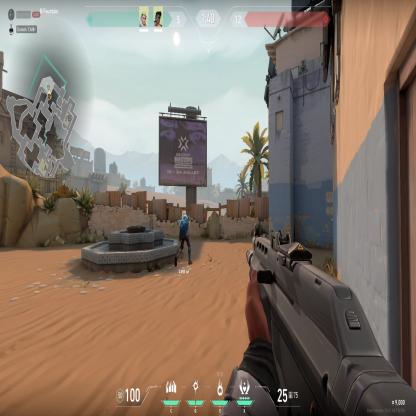
Label: teammate